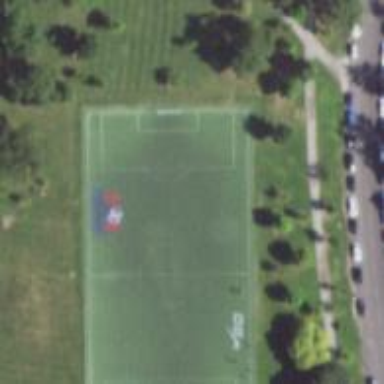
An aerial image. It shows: Soccer pitch for outdoor sports and leisure activities.